Field crop: tomato
Growth stage: 1
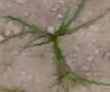
Species: cyperus